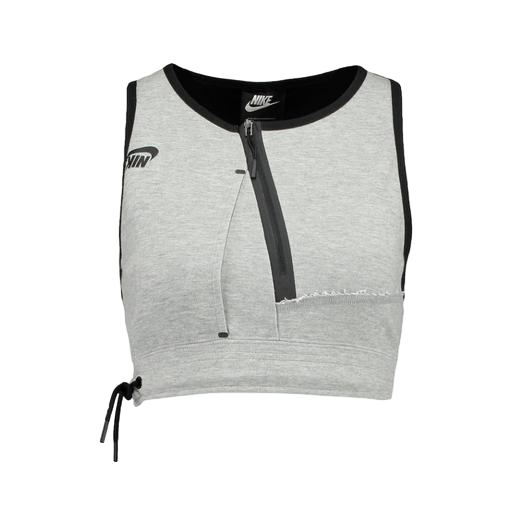
sports bra tank, gray dry running tank, track top, white background